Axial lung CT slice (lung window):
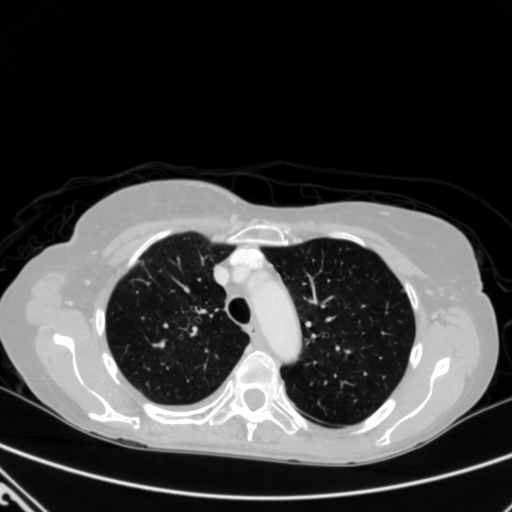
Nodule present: no